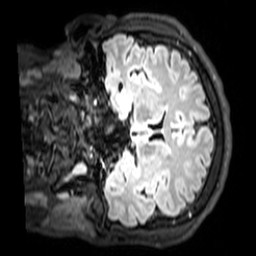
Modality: T1w
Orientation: coronal
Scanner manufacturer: philips
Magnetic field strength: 3 T
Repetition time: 4.8 s
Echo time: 0.2586 s